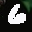
Label: 6